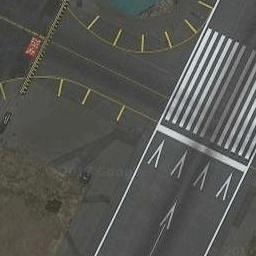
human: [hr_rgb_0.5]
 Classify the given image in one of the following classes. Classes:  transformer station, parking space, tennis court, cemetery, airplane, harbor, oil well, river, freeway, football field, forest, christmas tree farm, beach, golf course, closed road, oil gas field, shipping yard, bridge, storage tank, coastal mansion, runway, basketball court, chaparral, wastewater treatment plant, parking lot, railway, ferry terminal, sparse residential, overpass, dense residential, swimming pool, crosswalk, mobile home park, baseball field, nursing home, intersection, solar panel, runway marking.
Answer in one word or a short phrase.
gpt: runway